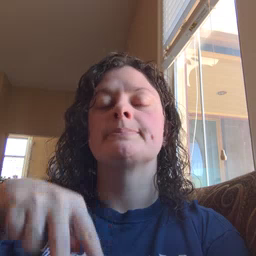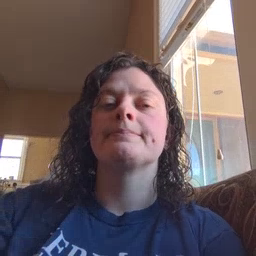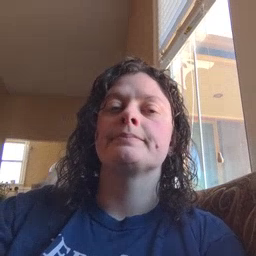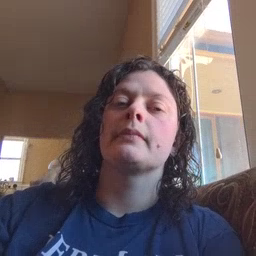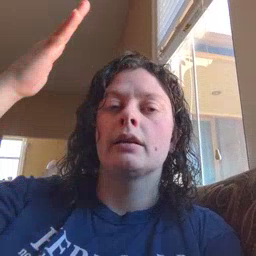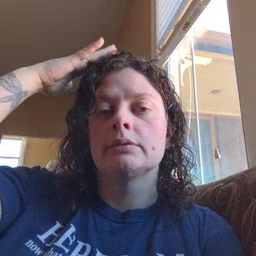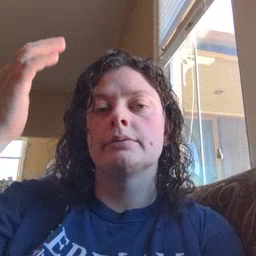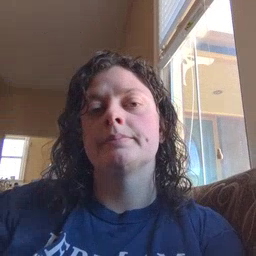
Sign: hat